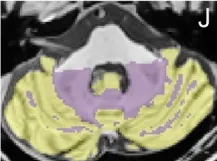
In vivo and postmortem MRI showing white matter lesions, brain atrophy, and enlarged ventricles. And 2017.
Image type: radiology (mri)